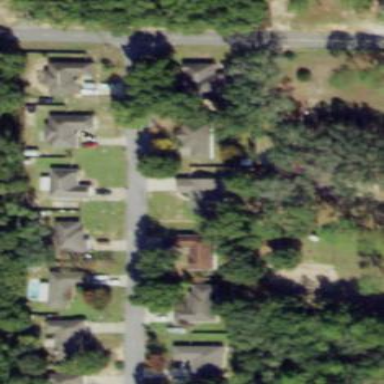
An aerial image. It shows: This residential area consists of single-family homes.